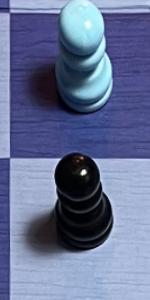
Label: Pawn_Black